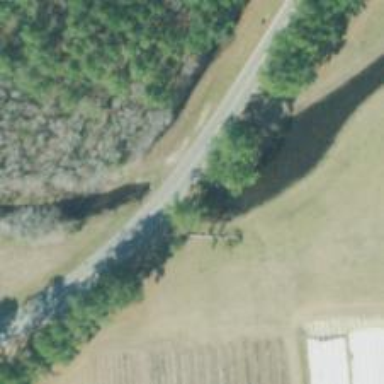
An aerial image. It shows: Culvert tunnel under canal.